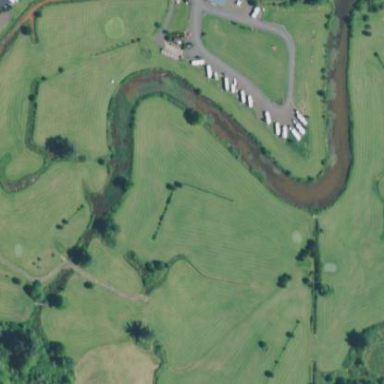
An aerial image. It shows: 9-hole golf course in leisure land setting.